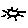
Label: sun